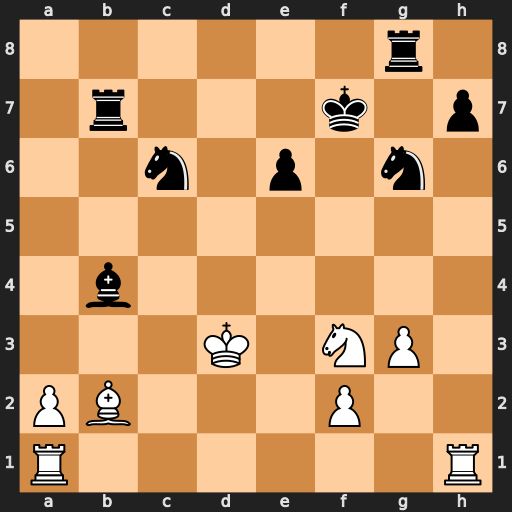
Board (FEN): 6r1/1r3k1p/2n1p1n1/8/1b6/3K1NP1/PB3P2/R6R
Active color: w
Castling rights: -
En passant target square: -
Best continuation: Rxh7+ Ke8 Rxb7